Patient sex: F
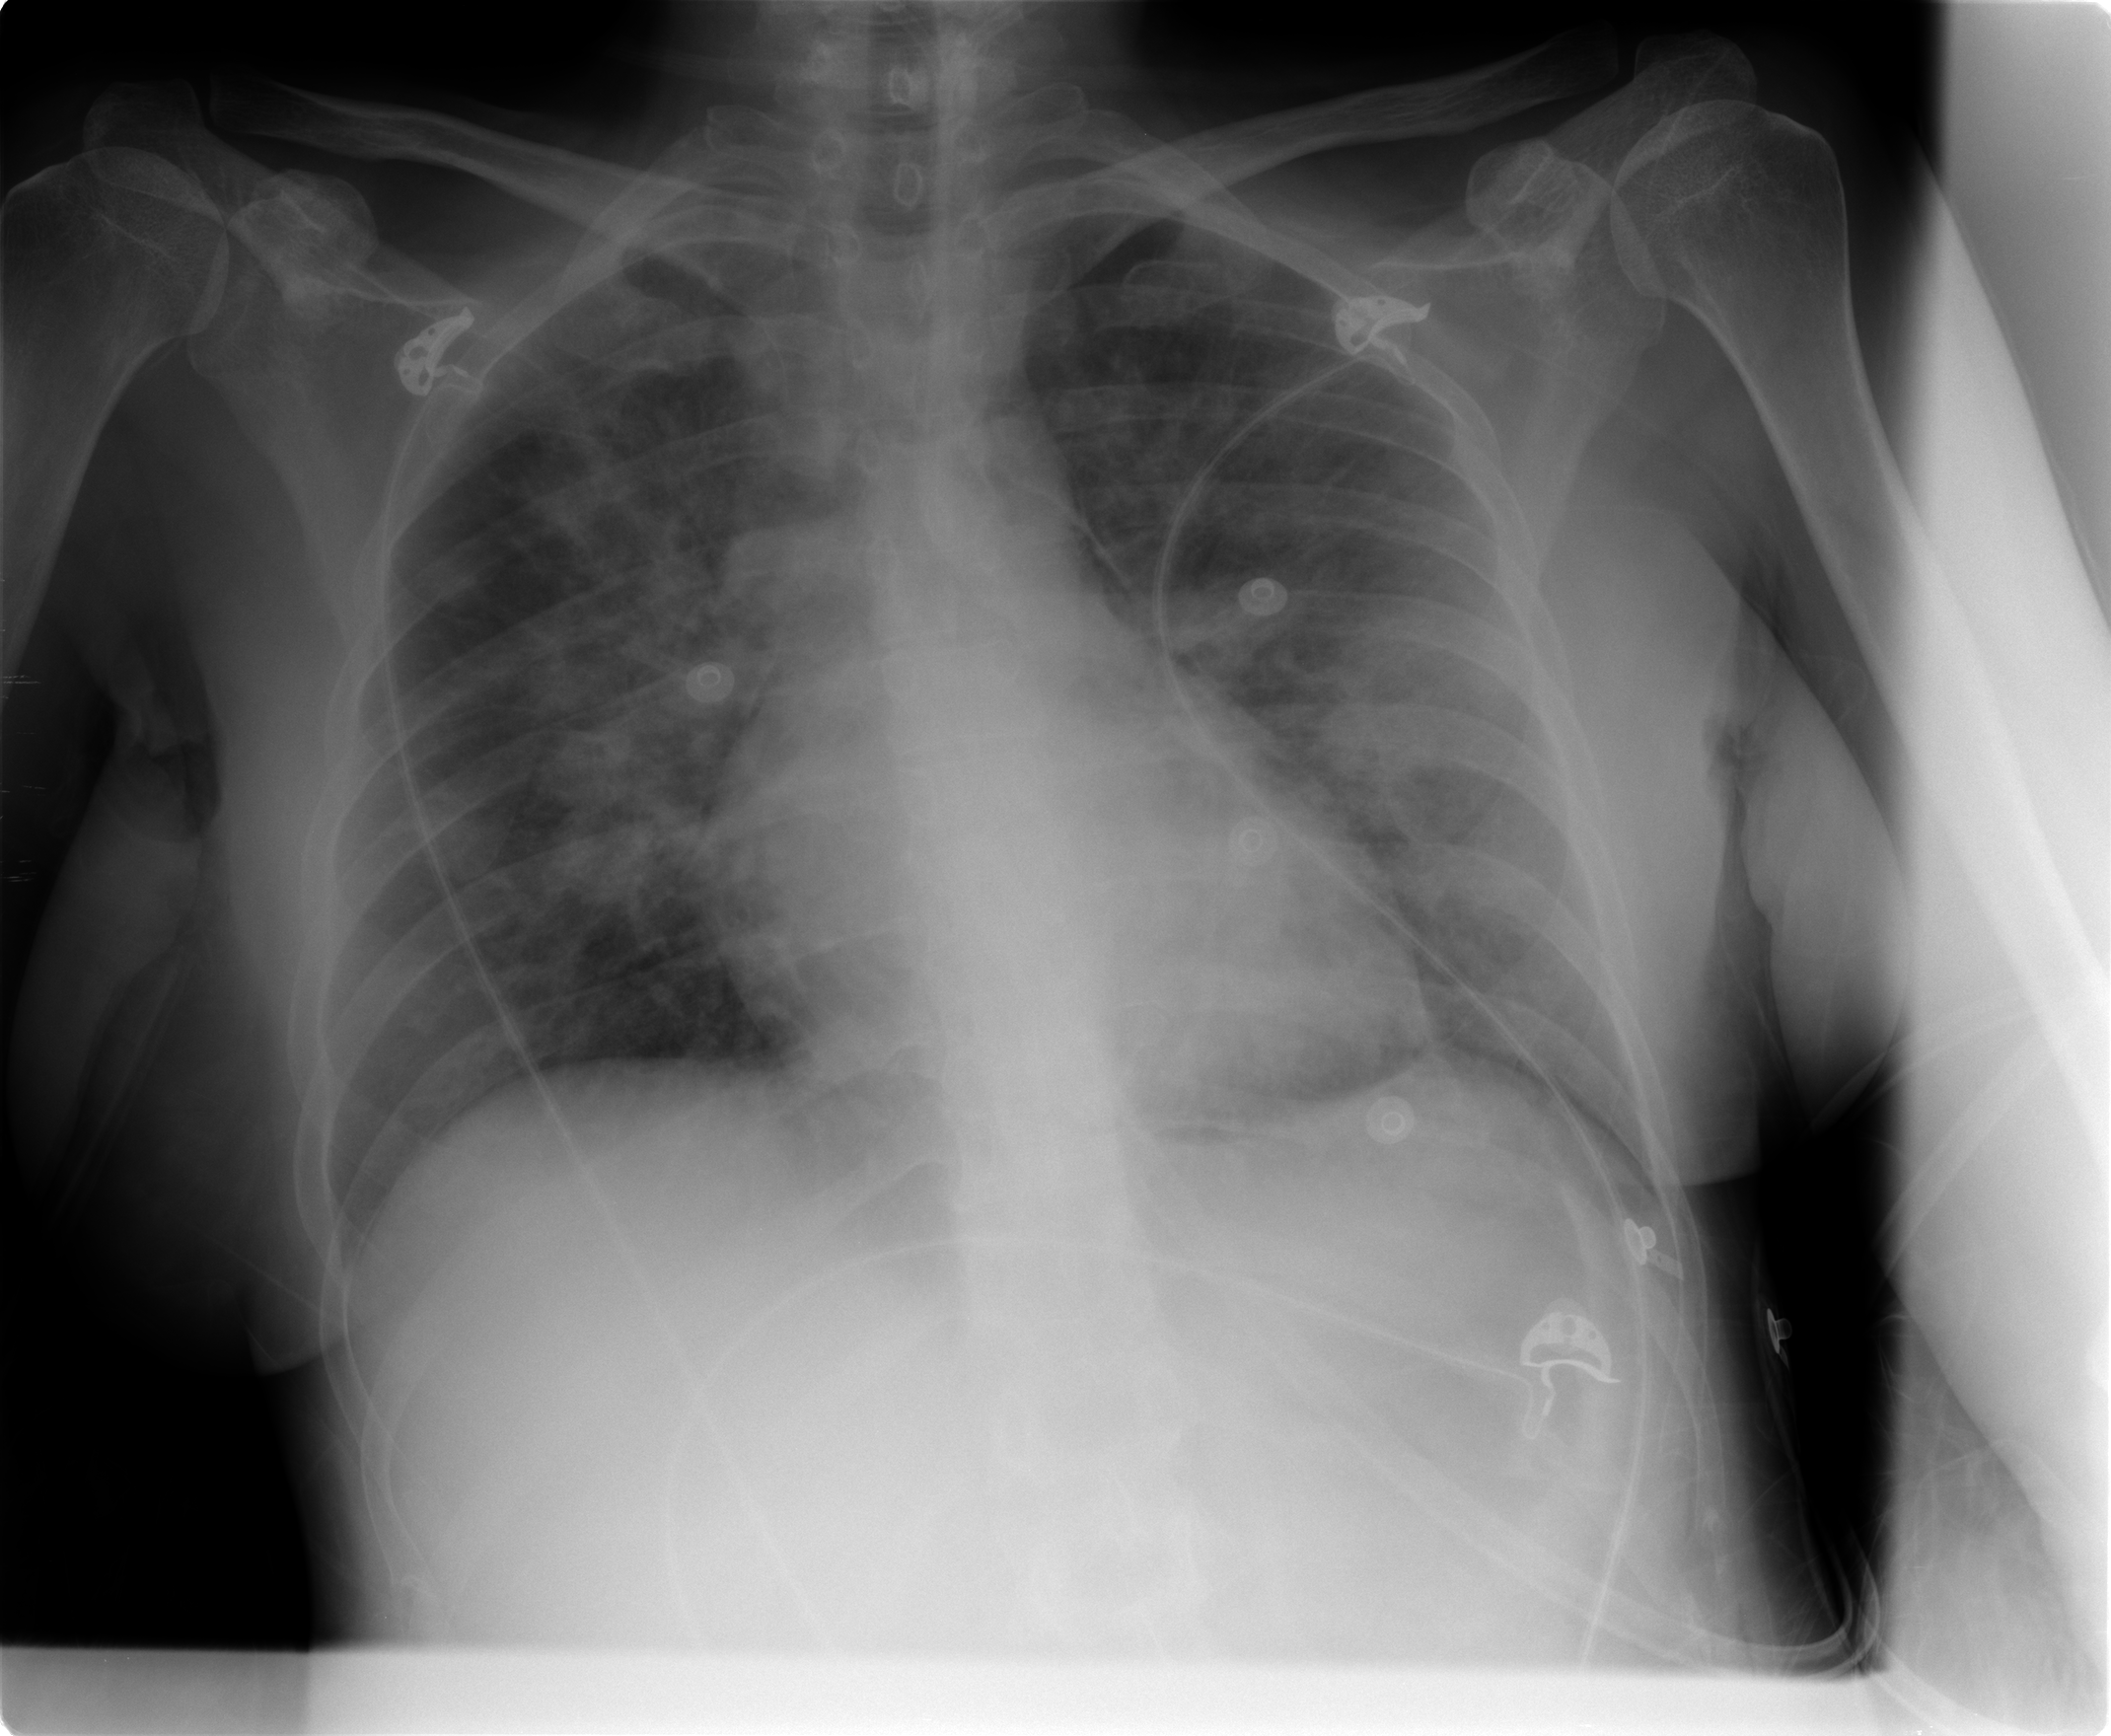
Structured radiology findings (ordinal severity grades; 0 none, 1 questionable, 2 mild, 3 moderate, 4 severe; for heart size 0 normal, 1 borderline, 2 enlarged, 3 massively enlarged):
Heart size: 0
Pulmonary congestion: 0
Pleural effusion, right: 0
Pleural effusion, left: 0
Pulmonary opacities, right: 2
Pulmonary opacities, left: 2
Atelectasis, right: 2
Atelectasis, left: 2